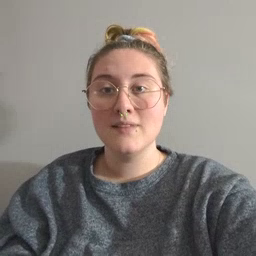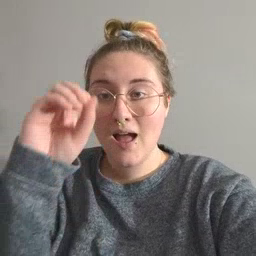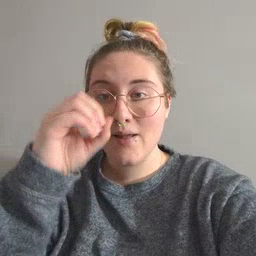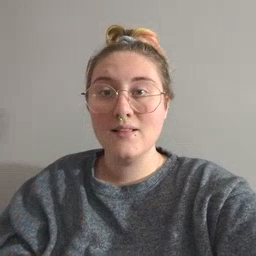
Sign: owl